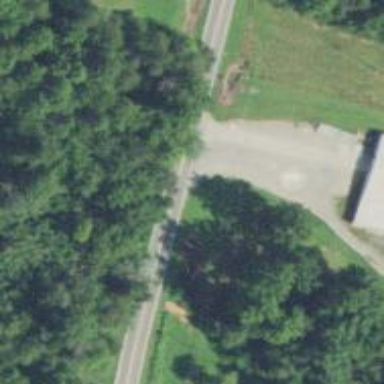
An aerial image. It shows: Residential road with asphalt surface that includes bridge.